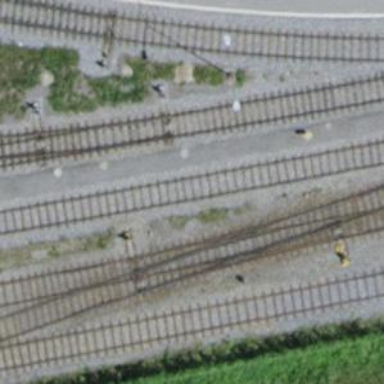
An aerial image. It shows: Railway switch.